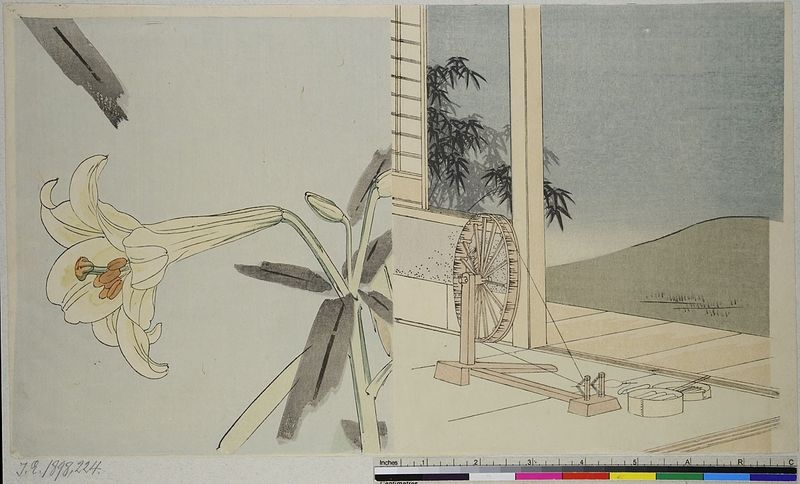
Titel: Aus: Holzschnittbuch über zeitgenössische Kleidung
Künstler: Utagawa Toyokuni I
Standort: Hamburg
Institution: Museum für Kunst und Gewerbe Hamburg
Schlagwörter: baum, himmel, zeichnung, hügel, strauch, holzschnitt, rad, faden, druckgraphik, druckgrafik, lilie, bambus, zeit, farbholzschnitt, edo, blütenstempel, textilindustrie, reproduktionen, druckerzeugnisse, bäume, sträucher, bekleidungsindustrie